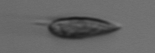
Label: Prorocentrum_triestinum